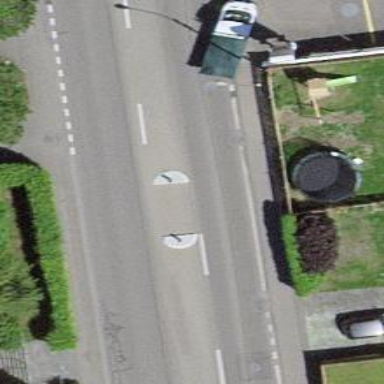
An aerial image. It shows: Unmarked crossing with pedestrian island.